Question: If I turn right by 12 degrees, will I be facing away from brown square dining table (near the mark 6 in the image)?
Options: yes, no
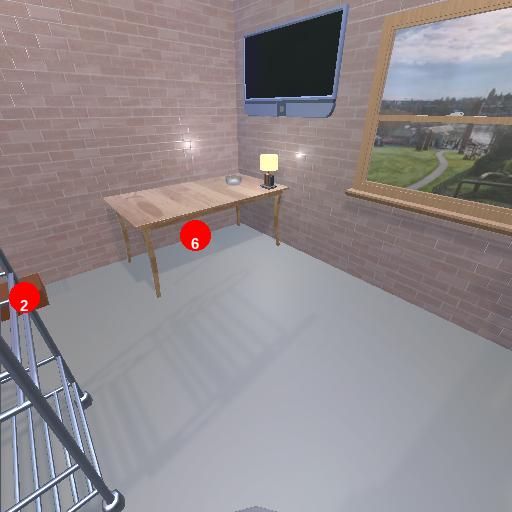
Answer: yes